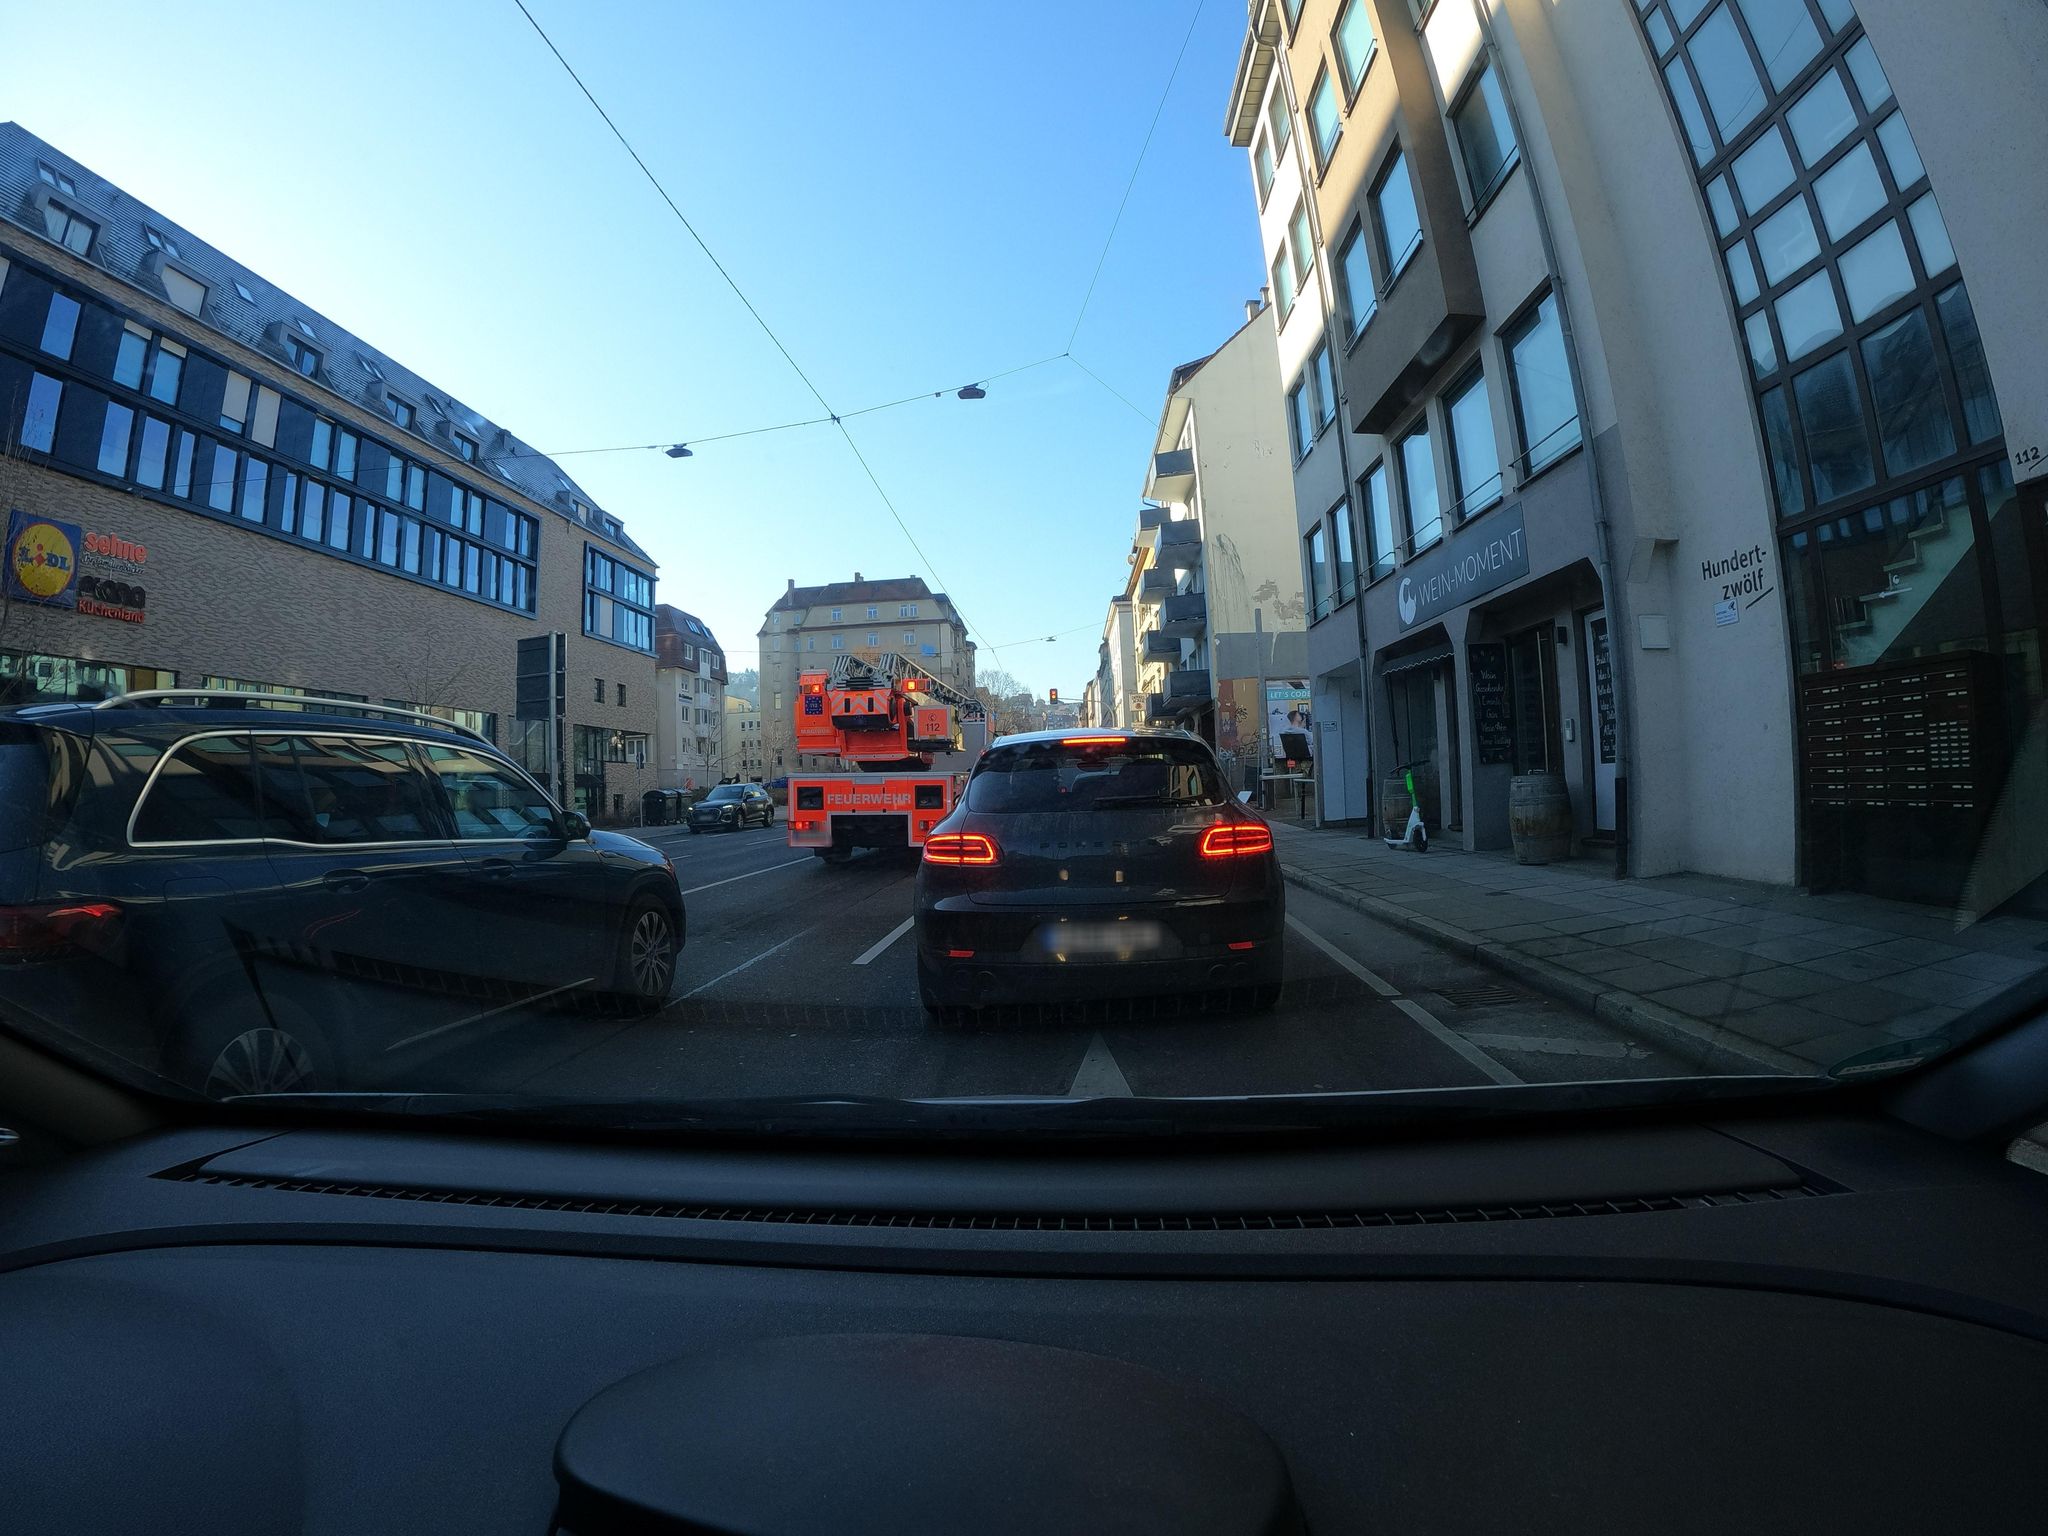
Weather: snowy
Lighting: day
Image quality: good
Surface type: driving surface
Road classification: primary
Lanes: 4
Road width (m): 13
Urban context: urban centre
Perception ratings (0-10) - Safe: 5.04, Lively: 6.77, Beautiful: 1.13, Boring: 0.55, Depressing: 2.32, Wealthy: 6.86